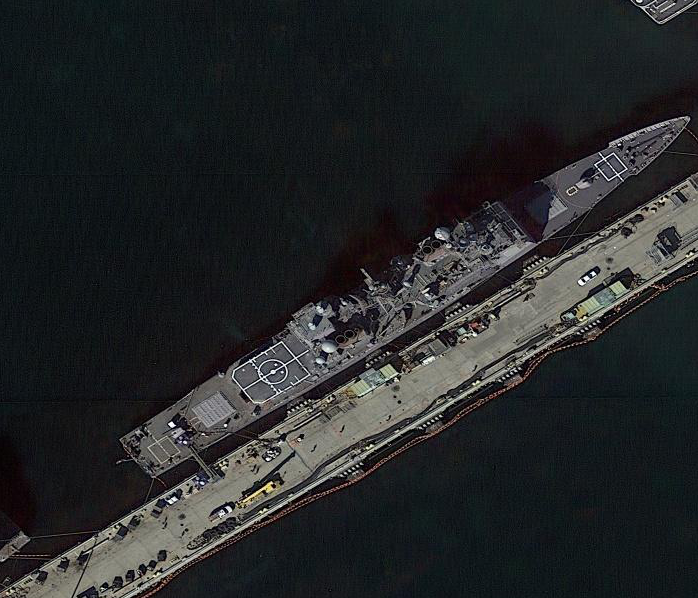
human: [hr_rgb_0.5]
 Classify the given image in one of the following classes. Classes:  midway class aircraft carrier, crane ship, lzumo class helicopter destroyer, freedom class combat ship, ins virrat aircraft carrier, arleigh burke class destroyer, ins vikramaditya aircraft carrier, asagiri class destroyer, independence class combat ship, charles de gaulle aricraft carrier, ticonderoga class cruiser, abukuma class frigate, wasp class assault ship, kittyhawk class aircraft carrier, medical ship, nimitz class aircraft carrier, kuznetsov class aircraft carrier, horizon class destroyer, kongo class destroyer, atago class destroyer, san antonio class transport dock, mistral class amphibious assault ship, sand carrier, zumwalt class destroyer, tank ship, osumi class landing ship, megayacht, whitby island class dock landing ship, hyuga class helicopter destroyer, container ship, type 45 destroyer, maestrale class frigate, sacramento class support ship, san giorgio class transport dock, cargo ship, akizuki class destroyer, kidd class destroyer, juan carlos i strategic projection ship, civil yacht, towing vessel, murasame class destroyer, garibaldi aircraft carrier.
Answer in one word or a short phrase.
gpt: Ticonderoga class cruiser